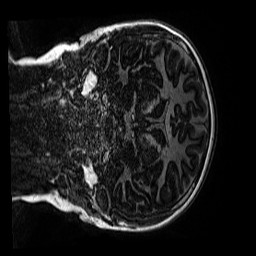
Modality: MP2RAGE
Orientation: coronal
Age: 9
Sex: female
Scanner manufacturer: siemens
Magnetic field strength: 3 T
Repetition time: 4 s
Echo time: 0.00299 s